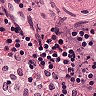
Metastatic tissue present: no